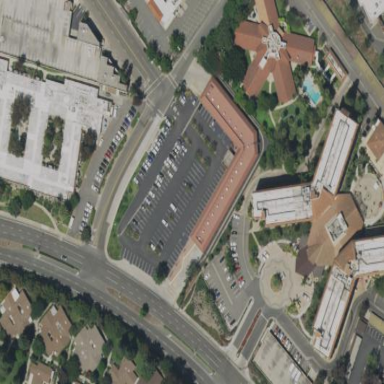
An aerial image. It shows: Surface parking lot with asphalt. It is park and ride facility.